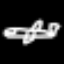
Label: airplane